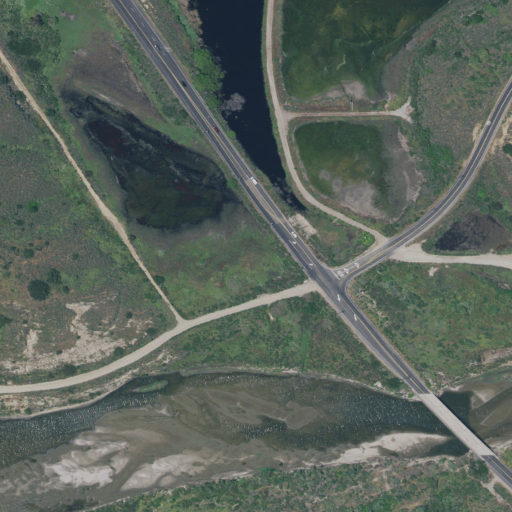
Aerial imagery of valley in California named Newton Canyon containing low intensity development, herbaceous wetlands, medium intensity development, shrub, open water, grassland, open development, cultivated crops, and high intensity development